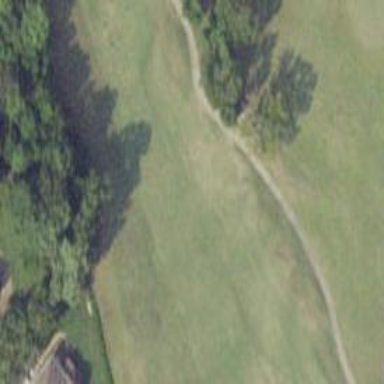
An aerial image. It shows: Golf hole.